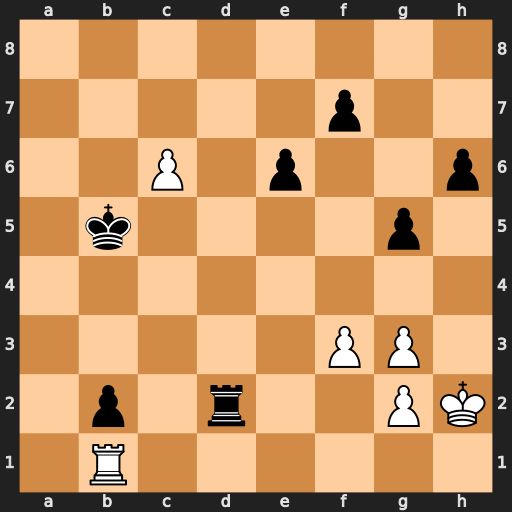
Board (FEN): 8/5p2/2P1p2p/1k4p1/8/5PP1/1p1r2PK/1R6
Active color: w
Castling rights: -
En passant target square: -
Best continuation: c7 Rc2 Rxb2+ Rxb2 c8=Q